Question: i have a it shows the tootltip while mouse over, now i would like to change the background color of the tooltip.
is there any way of using CSS or JQuery or using class attribute
'''
<td title="#487105 CLASSIC LOOSE RD124473 ENGINEERED 2X1-" class="tooltip" rowspan="10" style="white-space:nowrap;">
'''

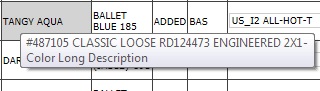
Answer: I think you would love to see this link for customizing tooltip in jqueryUi:
<URL>
Hope this may help you.
Thanks!!